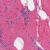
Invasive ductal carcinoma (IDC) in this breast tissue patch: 0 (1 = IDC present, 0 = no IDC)